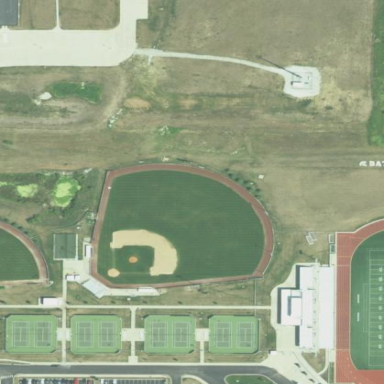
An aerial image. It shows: Baseball pitch for leisure land activities.